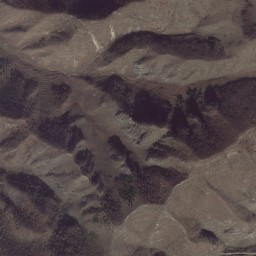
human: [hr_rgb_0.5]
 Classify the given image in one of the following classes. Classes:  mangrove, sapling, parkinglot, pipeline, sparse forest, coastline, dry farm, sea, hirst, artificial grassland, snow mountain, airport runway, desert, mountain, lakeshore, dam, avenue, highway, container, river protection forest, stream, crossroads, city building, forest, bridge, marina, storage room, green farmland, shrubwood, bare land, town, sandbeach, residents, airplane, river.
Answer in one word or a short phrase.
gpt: mountain